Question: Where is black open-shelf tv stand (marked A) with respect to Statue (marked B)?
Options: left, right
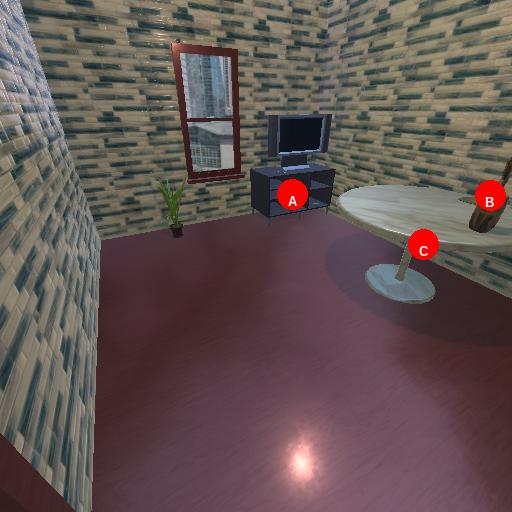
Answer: left